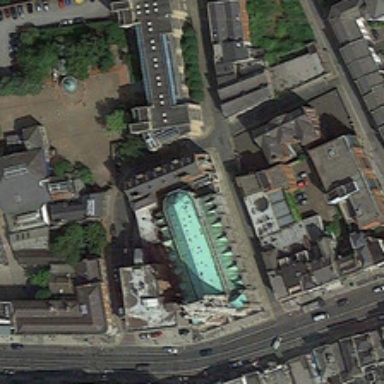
Here is a square church with green roof located in a block together with other buildings and houses .